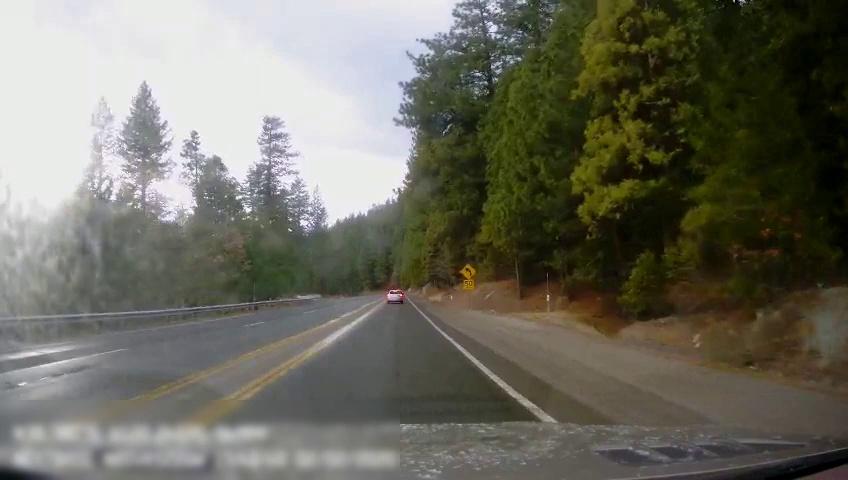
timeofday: Day
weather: Sunny
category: Drivable Space
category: Vehicles | SUV
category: Lanes | Alternate Lane
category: Lanes | Current Lane
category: Lanes | Opposite Lane
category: Lanes | Opposite Lane
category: Lanes | Opposite Lane
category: Lanes | Opposite Lane
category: Lanes | Opposite Lane
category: Traffic | Signs
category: Traffic | Signs